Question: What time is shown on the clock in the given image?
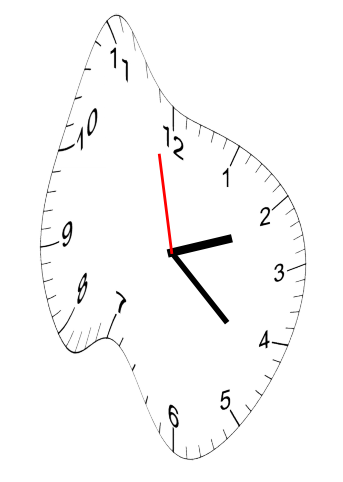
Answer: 02:21:58